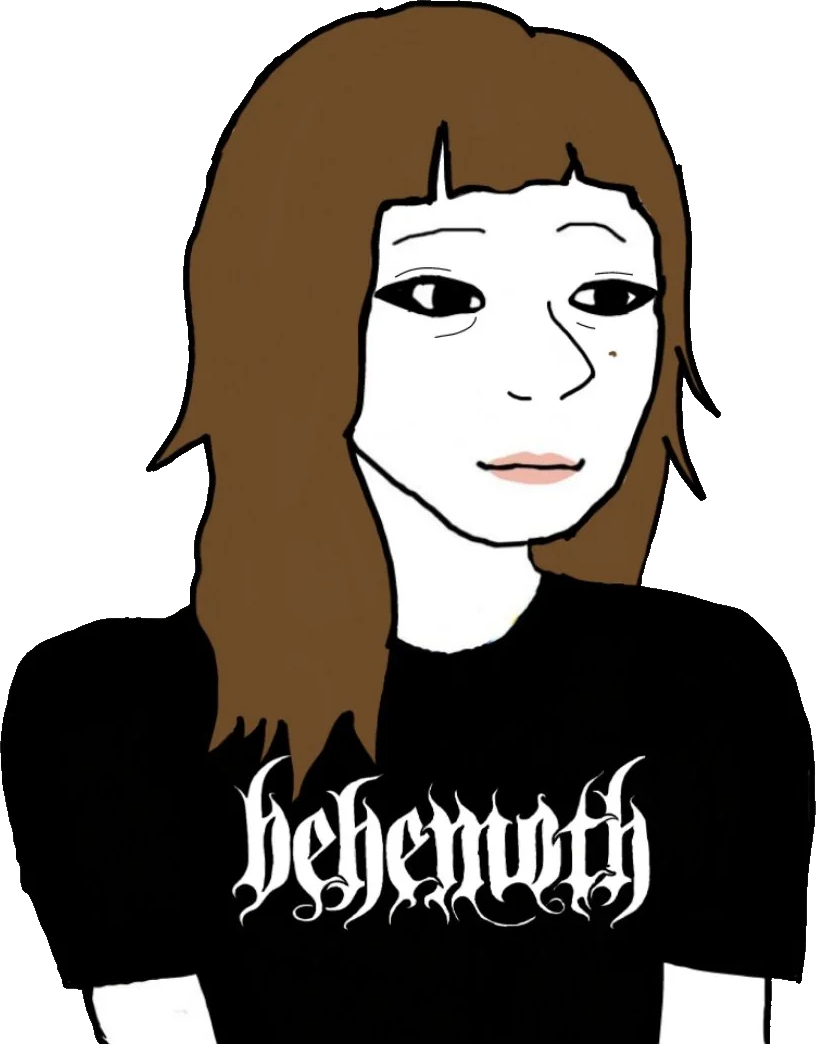
Label: 5_Trad_Wife